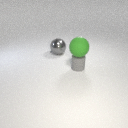
large gray metal sphere to the left of small gray rubber cylinder